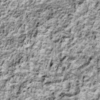
Label: not_dusty